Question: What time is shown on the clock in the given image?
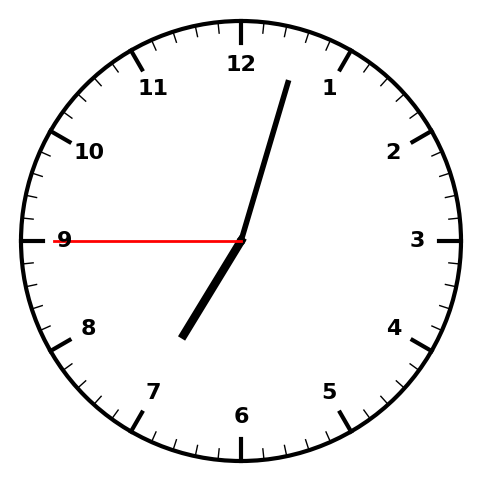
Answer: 07:02:45